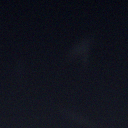
Screen state: off